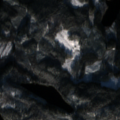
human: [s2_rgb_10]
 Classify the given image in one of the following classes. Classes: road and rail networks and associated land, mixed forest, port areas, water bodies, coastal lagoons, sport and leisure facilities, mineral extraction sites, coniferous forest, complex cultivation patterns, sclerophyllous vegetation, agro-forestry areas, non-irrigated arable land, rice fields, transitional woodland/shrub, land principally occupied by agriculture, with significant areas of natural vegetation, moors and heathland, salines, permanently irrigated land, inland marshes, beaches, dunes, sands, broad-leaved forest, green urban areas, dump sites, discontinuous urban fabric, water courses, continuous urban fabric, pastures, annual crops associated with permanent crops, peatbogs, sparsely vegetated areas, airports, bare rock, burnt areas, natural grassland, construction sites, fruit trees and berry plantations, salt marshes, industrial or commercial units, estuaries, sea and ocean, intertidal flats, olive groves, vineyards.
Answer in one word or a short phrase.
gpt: coniferous forest, mixed forest, transitional woodland/shrub, water bodies